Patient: sex F, age 63
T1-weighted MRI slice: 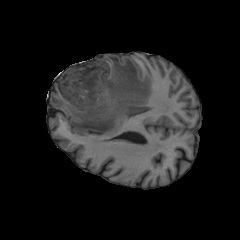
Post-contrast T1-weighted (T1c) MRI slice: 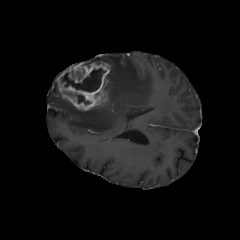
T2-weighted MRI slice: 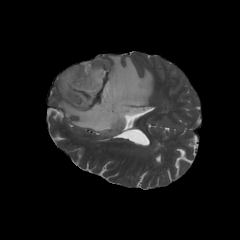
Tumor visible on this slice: yes
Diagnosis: Glioblastoma, IDH-wildtype
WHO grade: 4